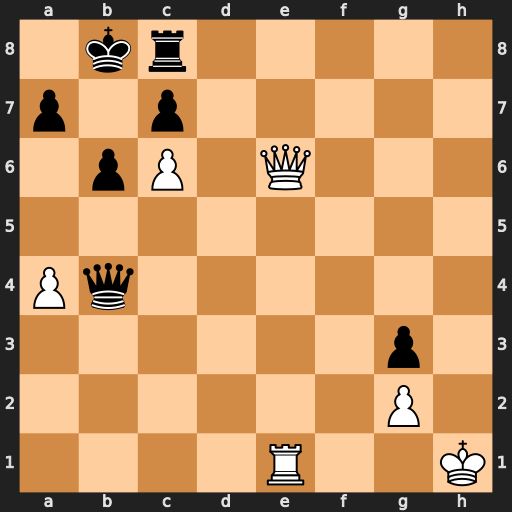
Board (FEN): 1kr5/p1p5/1pP1Q3/8/Pq6/6p1/6P1/4R2K
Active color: w
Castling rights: -
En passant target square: -
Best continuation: Qxc8+ Kxc8 Re8#